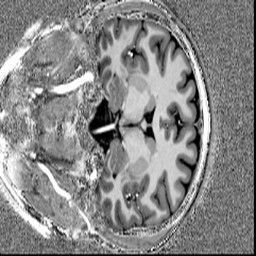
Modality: UNIT1
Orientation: coronal
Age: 33
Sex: female
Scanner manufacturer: siemens
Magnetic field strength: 7 T
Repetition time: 4.3 s
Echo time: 0.00227 s